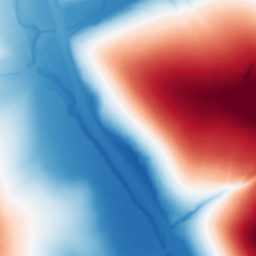
Category: trend_removal
Decomposition family: polynomial
Decomposition parameters: degree: 2
Upsampling method: linear_exact
Upsampling parameters: scale: 8
Upsampling scale: 8